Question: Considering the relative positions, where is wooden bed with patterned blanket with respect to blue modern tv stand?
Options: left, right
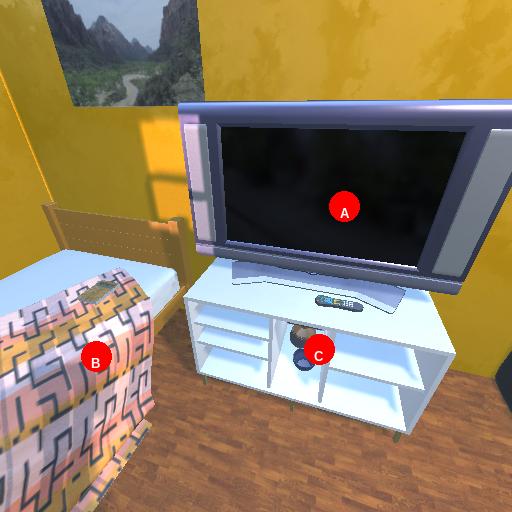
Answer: left